Question: It sends the email, but without a body, subject or anything. This is what I get:

HTML:
'''
<div class="contact-form">
<form action="mail.php" method="post">
<label for="name">Name:<input type="text" id="name" class="text" /></label>
<label for="email">Email:<input type="text" id="email" class="text" /></label>
<label for="message">Message:<textarea id="message"></textarea></label>
<input type="submit" class="submit" value="Send Message" />
</form>
</div>
'''
PHP (mail.php):
'''
<?php
$name = $_POST['name'];
$email = $_POST['email'];
$message = $_POST['message'];
$recipient = "me@christianselig.com";
$subject = "Message From Website";
$headers = "From: " . $email;
mail($recipient, $subject, $message, $headers);
echo "Thanks! The message was sent. :)";
?>
'''
Any insight? Thanks so much.
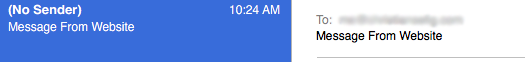
Answer: Forms fields are based on their names not their ids.
replace your :
'''
id="(...)"
'''
by
'''
id="(...)" name="(...)"
'''
You should have a look to <URL> which is strongly safer than your current method.